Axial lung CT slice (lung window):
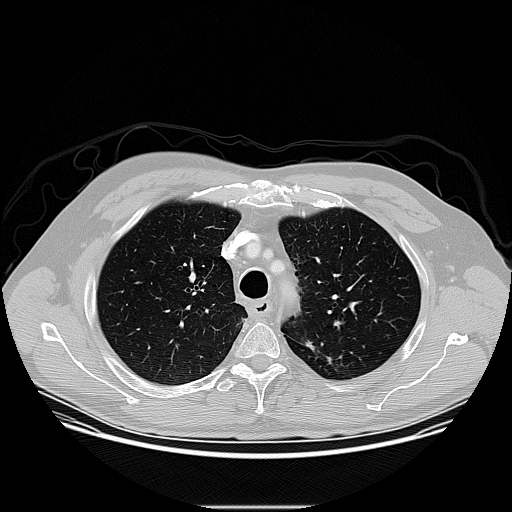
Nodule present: no